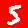
Digit: 5